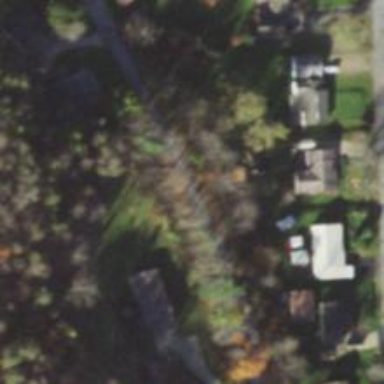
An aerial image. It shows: Residential road.